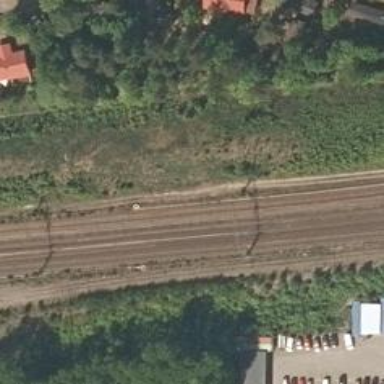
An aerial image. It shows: Railway with continuous electrified contact line.